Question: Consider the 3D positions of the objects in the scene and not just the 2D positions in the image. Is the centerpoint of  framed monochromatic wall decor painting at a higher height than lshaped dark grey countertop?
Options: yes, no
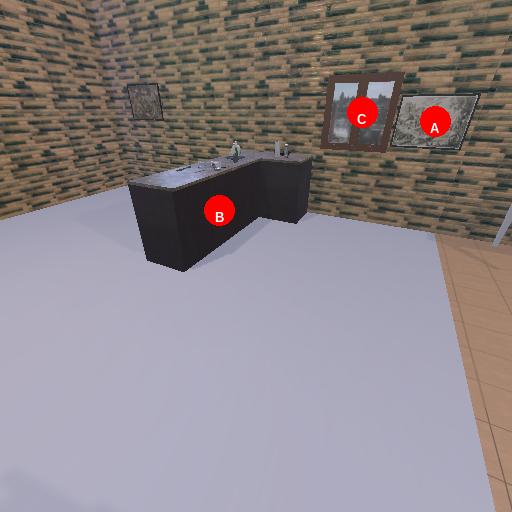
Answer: yes